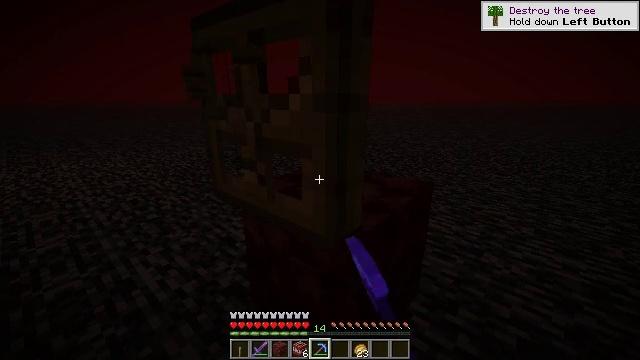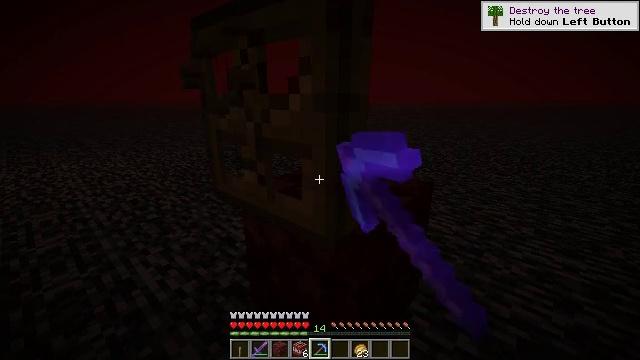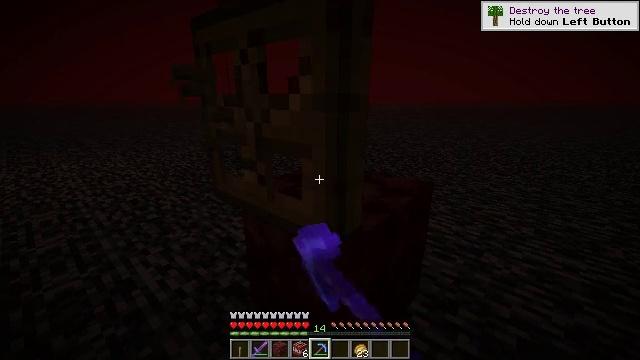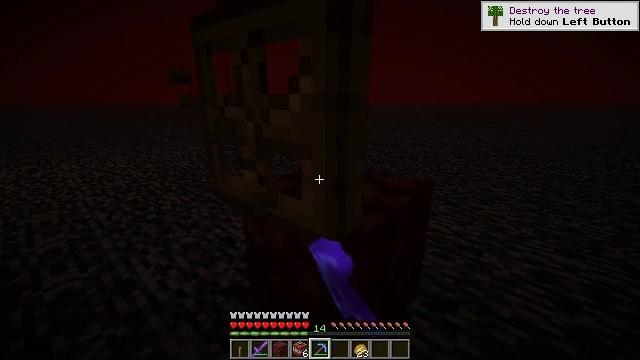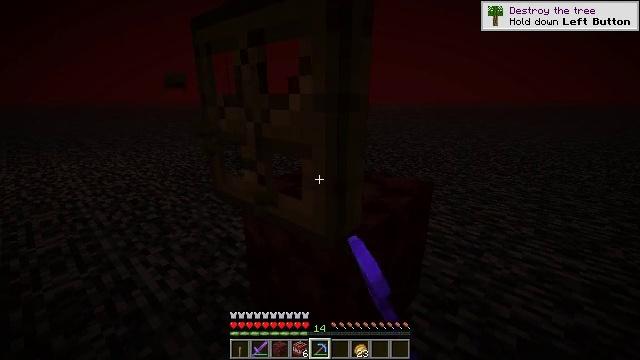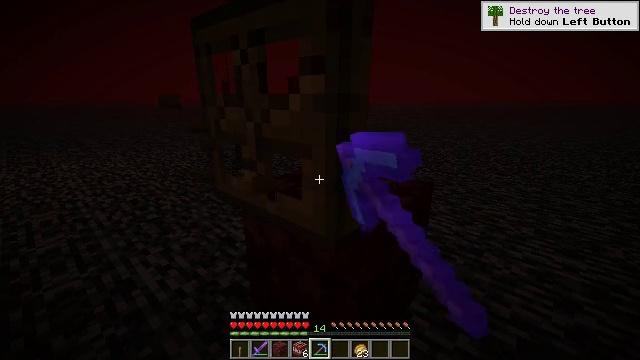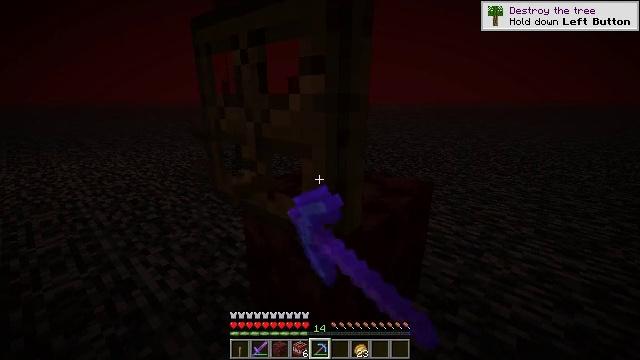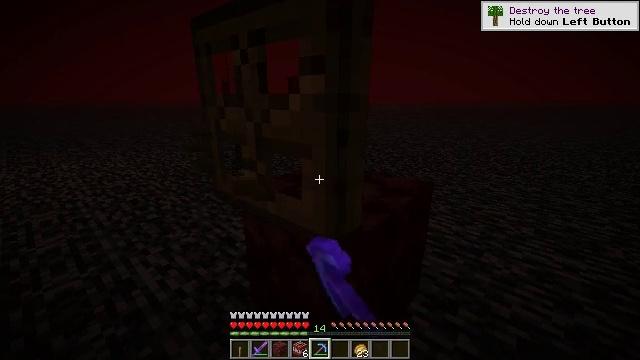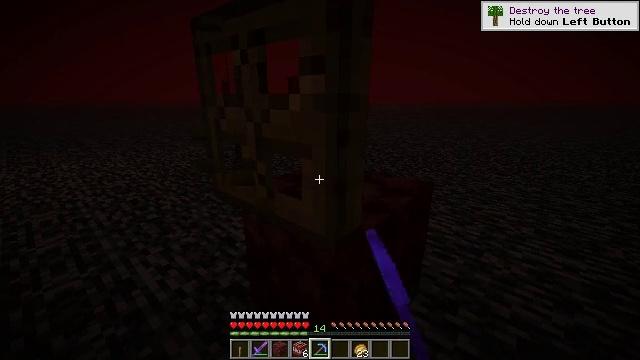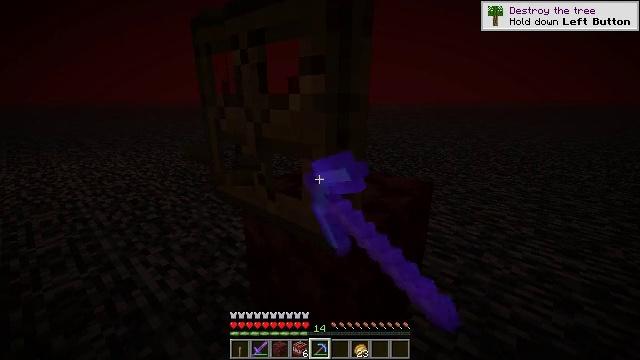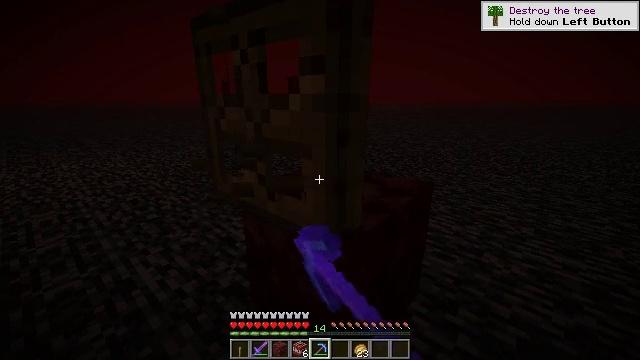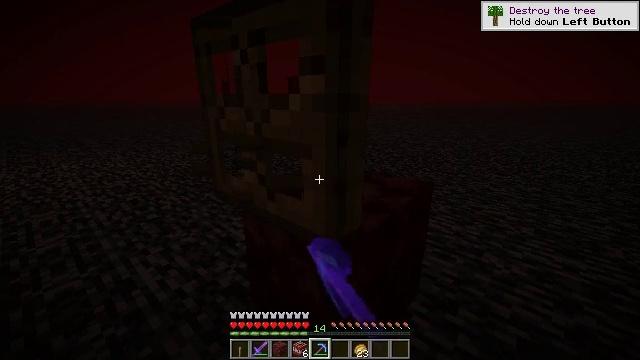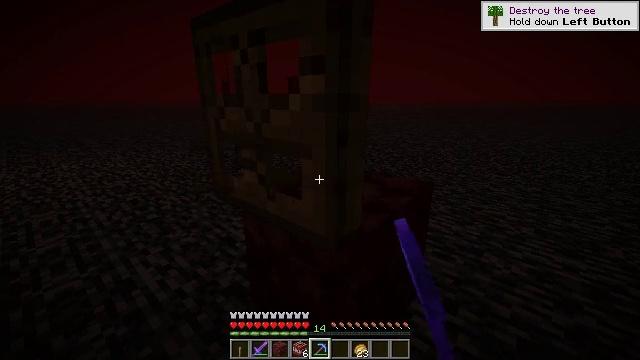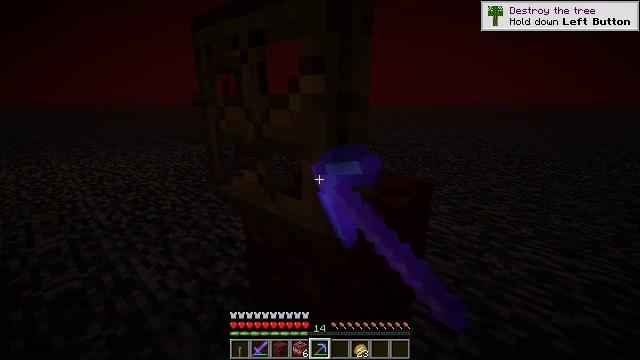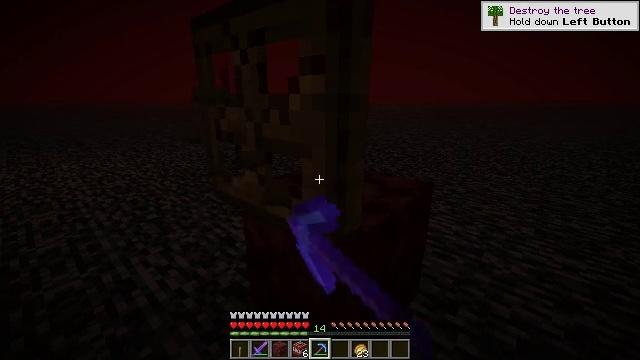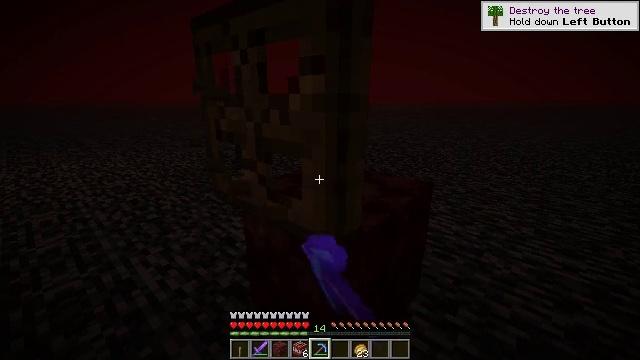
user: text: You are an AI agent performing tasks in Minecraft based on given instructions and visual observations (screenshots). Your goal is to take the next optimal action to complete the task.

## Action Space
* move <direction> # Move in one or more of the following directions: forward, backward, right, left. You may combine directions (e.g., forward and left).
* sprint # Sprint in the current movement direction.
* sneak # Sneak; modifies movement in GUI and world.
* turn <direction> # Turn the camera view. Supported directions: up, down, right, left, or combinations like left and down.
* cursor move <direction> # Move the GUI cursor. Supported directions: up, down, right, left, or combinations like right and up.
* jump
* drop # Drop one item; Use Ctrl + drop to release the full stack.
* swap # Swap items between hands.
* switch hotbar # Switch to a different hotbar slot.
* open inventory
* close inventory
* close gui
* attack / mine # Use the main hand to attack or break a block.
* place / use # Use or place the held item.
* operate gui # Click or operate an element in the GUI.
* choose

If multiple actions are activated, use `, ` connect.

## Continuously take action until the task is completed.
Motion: motion action
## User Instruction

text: Attack the oak trapdoor to recycle it.
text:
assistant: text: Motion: attack / mine
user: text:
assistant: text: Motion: attack / mine
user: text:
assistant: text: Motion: attack / mine
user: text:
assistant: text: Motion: attack / mine
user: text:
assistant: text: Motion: attack / mine
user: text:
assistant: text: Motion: attack / mine
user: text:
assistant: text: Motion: attack / mine
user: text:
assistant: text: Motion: attack / mine
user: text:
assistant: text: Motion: attack / mine
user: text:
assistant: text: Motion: attack / mine
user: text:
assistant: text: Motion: attack / mine
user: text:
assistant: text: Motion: attack / mine
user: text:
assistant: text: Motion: attack / mine
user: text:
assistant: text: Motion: attack / mine
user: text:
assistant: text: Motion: attack / mine
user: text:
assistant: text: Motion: attack / mine
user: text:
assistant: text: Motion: attack / mine
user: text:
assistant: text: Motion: attack / mine
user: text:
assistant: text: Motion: attack / mine
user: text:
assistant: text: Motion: attack / mine
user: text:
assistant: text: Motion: attack / mine
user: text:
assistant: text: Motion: attack / mine
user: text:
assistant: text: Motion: attack / mine
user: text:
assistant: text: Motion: attack / mine
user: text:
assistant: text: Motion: attack / mine
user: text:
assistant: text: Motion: attack / mine
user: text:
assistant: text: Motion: attack / mine
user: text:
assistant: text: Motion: attack / mine
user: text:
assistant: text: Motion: attack / mine
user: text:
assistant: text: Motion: attack / mine